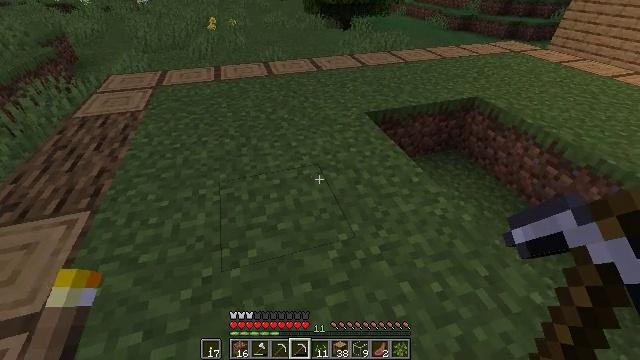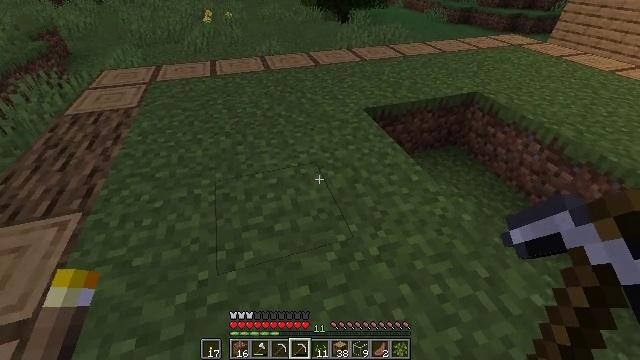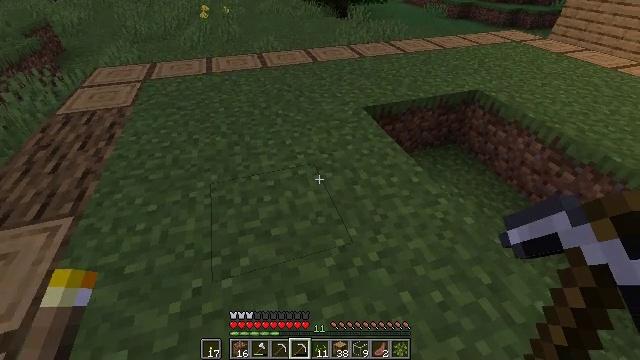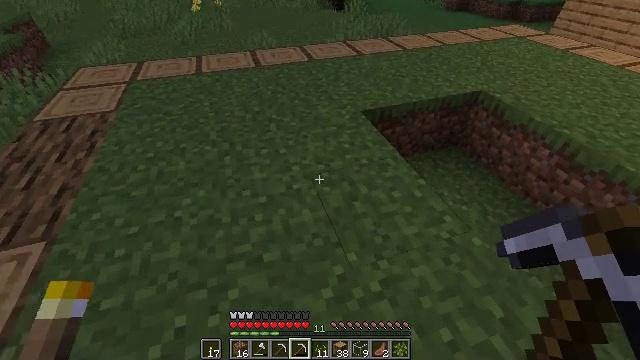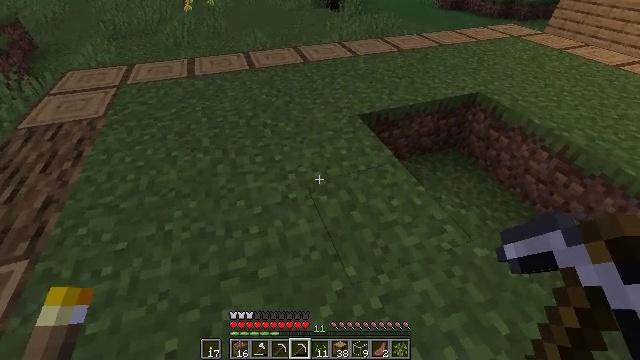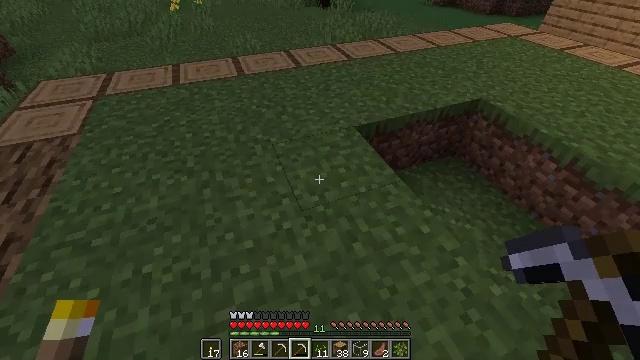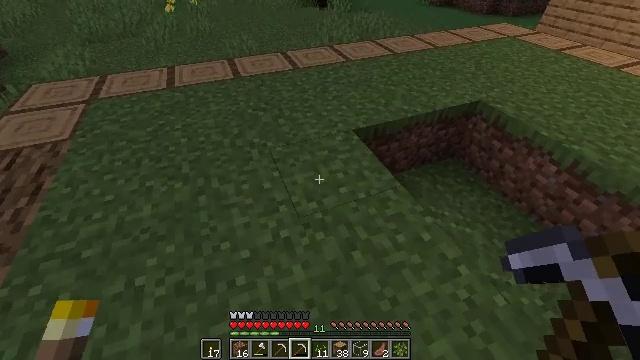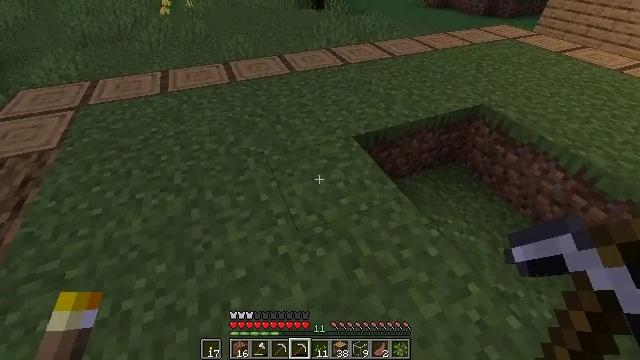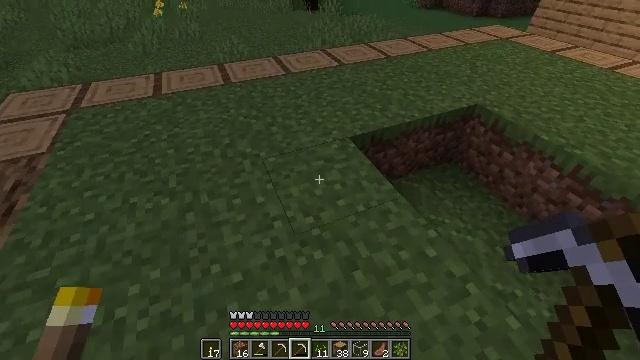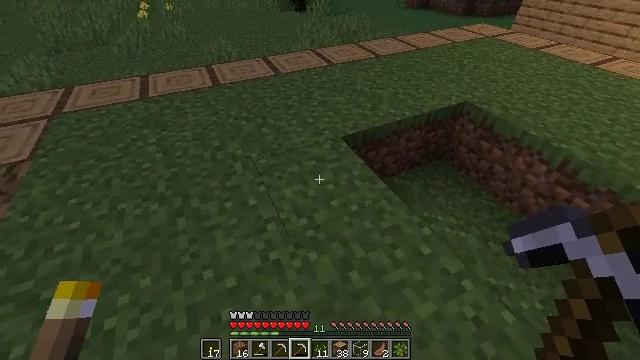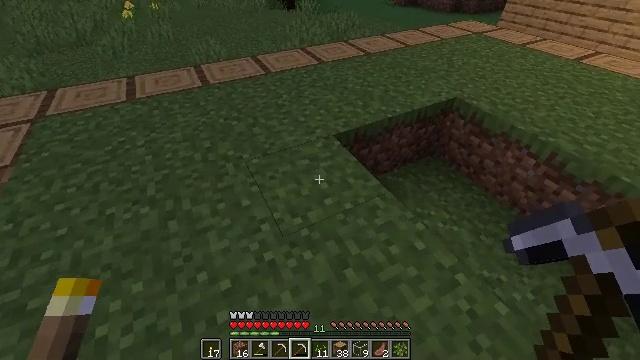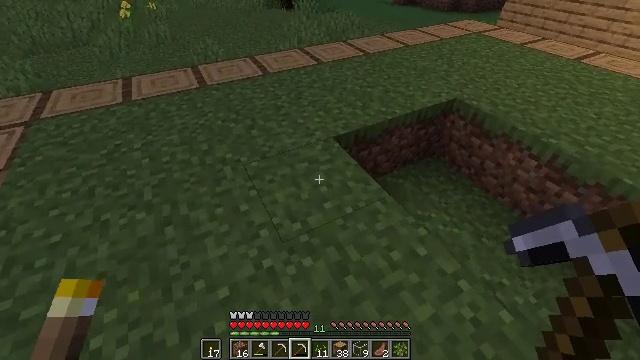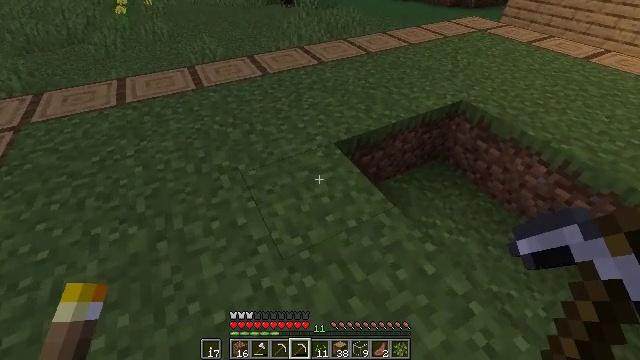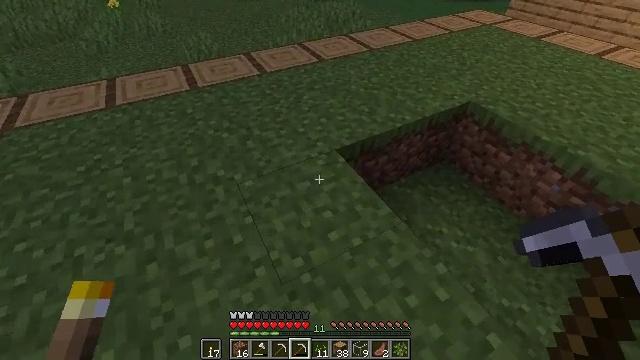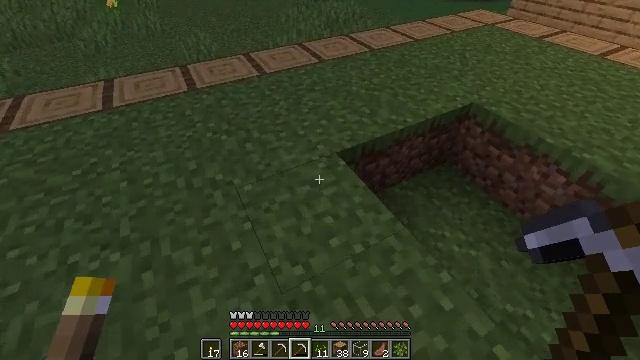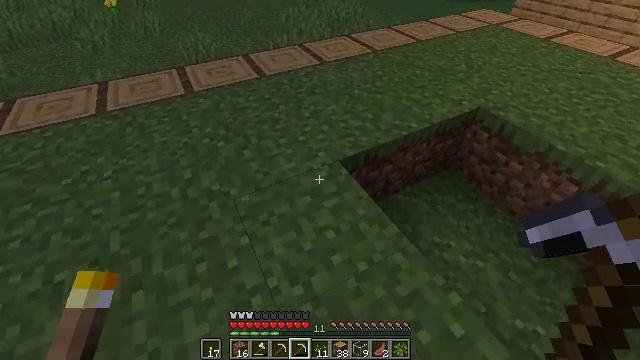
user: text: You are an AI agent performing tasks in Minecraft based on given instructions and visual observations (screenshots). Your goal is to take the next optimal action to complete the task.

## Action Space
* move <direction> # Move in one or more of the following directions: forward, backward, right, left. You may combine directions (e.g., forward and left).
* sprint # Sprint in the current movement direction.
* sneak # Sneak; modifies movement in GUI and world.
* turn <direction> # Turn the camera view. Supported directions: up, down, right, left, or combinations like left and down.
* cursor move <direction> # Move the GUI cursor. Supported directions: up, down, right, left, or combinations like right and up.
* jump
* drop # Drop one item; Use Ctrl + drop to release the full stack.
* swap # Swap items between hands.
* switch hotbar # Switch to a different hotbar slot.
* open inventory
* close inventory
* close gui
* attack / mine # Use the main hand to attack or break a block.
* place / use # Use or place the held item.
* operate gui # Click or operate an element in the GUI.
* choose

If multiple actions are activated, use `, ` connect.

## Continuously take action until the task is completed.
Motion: motion action
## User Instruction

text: Harvest grass block to clear the area.
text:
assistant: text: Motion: move forward, turn down
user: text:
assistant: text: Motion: move forward
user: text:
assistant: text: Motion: move forward, turn down
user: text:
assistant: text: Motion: move forward, turn right
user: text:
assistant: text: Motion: move forward, turn right
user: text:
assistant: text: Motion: no_op
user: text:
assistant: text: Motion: no_op
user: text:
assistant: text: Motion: turn right
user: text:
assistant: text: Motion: turn right
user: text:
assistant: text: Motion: turn right
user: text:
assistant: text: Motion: move forward
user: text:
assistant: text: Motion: move forward
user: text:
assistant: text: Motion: move forward, turn down
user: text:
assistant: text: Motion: move forward
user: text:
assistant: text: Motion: move forward
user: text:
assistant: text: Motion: turn down
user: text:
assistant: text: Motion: turn down
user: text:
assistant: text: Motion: turn left and down
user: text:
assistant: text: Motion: turn left and down
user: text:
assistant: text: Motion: turn down
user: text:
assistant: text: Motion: turn left and down
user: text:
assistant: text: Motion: turn left and down
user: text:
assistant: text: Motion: turn left and down
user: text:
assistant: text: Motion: no_op
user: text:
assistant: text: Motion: no_op
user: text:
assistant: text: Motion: attack / mine
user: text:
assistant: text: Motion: attack / mine
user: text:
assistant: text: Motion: attack / mine
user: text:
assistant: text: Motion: attack / mine
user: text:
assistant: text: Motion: attack / mine